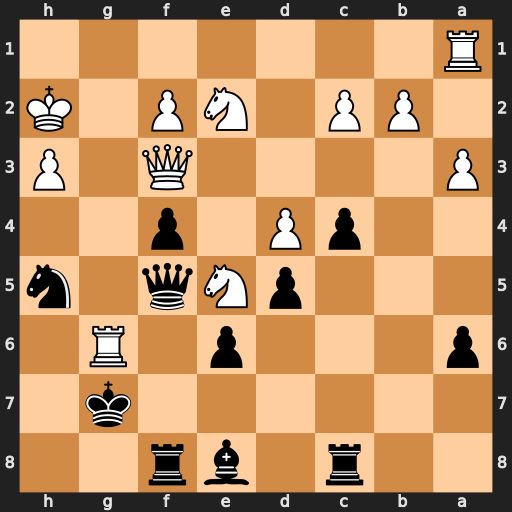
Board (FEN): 2r1br2/6k1/p3p1R1/3pNq1n/2pP1p2/P4Q1P/1PP1NP1K/R7
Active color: b
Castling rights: -
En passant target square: -
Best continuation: Bxg6 Rg1 Rf6